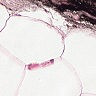
Metastatic tissue present: no